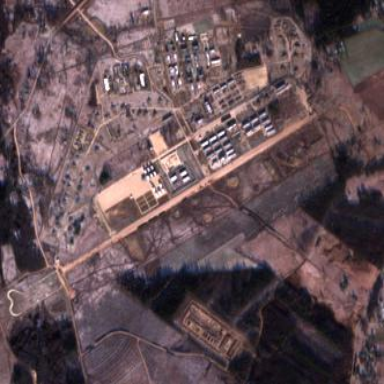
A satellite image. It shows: Military base.